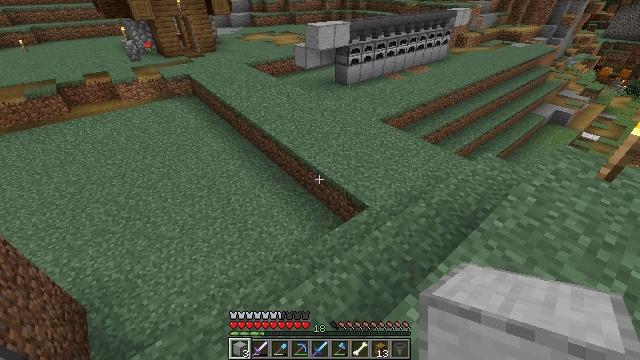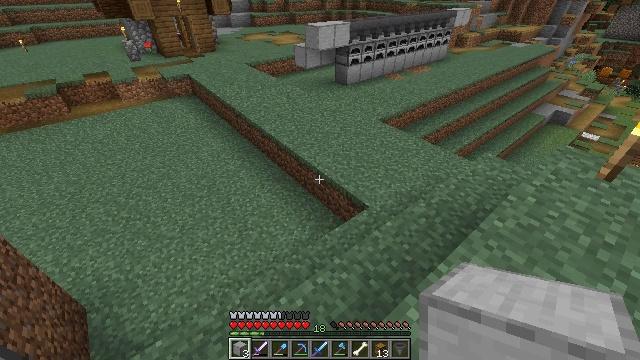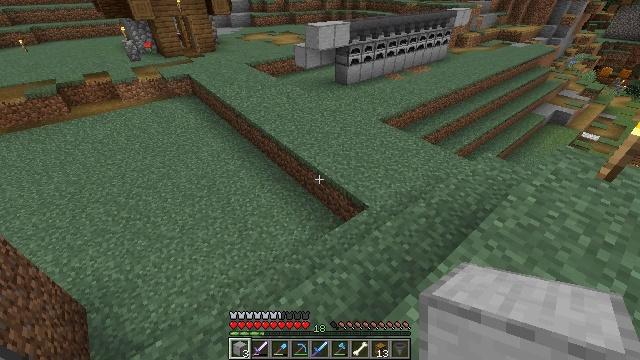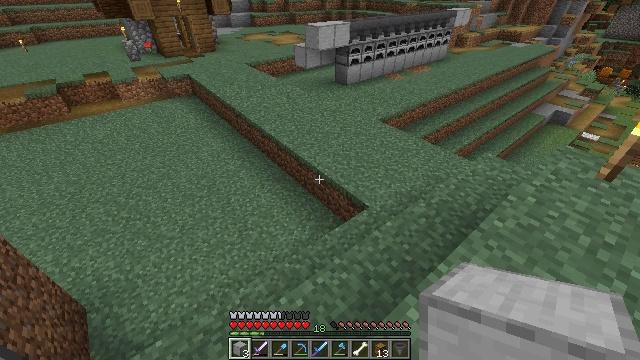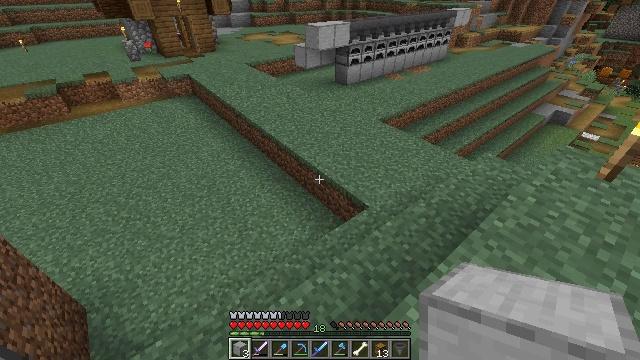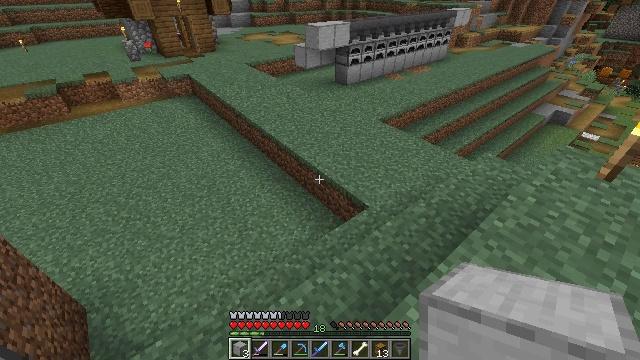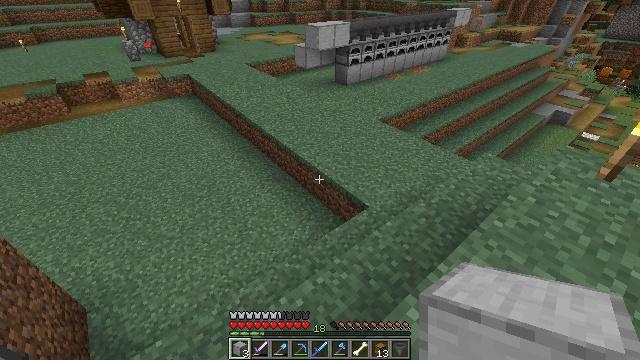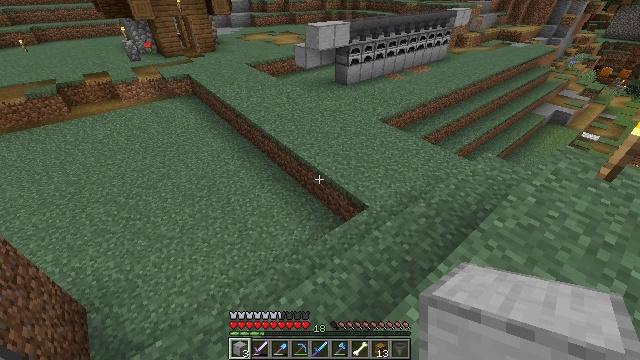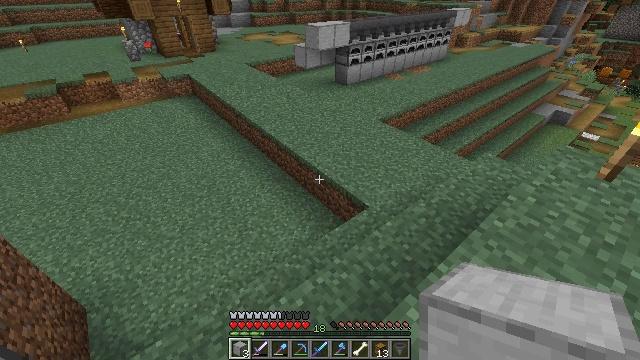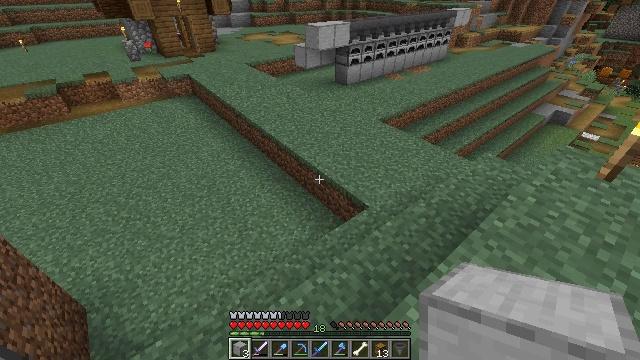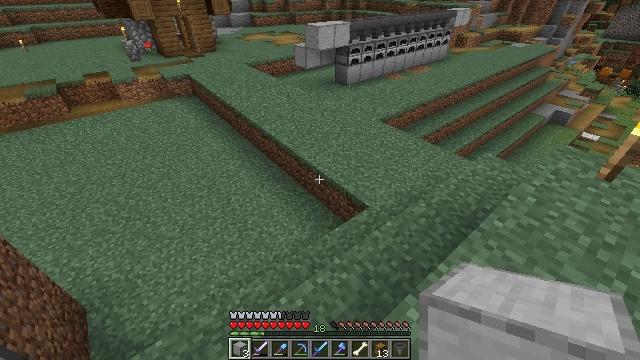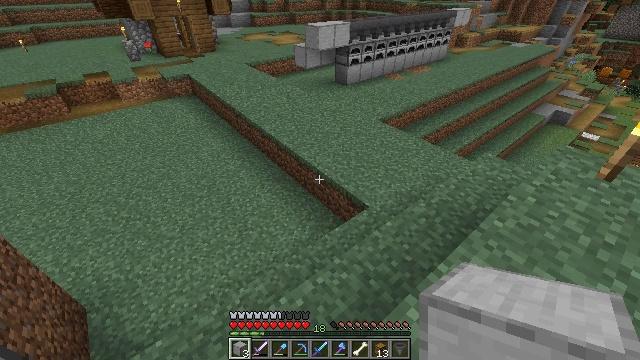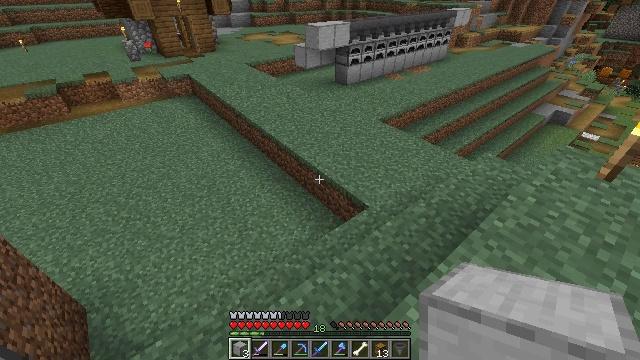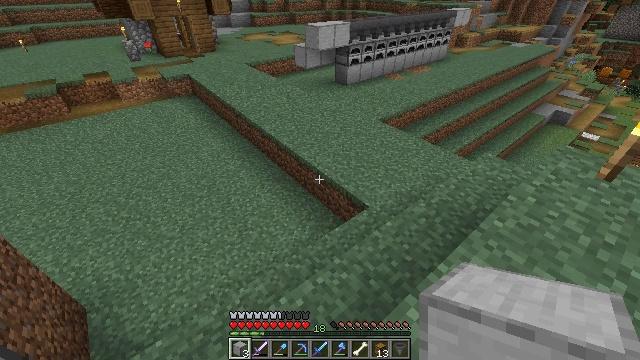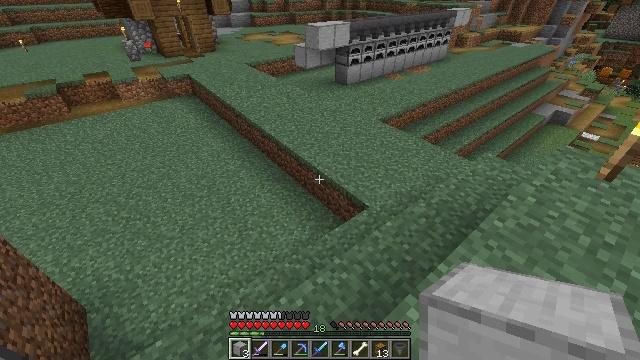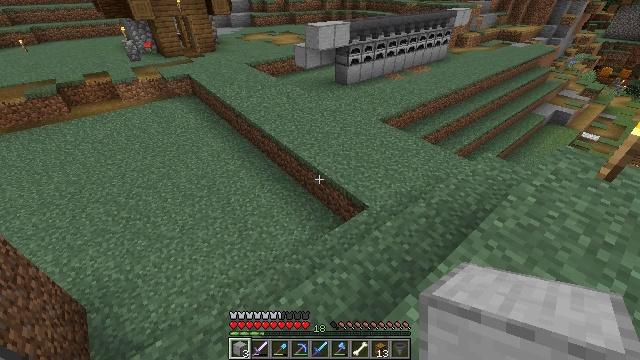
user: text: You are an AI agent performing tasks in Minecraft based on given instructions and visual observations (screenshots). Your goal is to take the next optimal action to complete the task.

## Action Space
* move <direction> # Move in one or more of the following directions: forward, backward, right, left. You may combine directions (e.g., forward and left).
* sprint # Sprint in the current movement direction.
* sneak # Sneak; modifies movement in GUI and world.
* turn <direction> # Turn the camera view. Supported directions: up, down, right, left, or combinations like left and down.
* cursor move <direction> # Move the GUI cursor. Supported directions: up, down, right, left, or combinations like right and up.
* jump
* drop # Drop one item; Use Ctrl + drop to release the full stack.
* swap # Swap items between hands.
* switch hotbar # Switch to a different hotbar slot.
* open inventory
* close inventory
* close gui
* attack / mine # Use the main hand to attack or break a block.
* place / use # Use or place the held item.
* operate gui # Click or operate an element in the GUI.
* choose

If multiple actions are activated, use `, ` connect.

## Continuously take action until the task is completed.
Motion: motion action
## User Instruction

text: Craft a smooth stone.
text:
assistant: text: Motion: no_op
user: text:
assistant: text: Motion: no_op
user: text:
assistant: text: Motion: no_op
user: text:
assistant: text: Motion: no_op
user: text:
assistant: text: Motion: no_op
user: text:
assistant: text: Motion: no_op
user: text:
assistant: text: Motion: no_op
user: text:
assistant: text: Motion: no_op
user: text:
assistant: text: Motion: no_op
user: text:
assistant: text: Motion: no_op
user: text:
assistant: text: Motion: no_op
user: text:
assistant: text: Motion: no_op
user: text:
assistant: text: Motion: no_op
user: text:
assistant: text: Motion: no_op
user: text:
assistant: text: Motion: no_op
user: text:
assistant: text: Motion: no_op
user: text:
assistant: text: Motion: no_op
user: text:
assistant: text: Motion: no_op
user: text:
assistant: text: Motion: no_op
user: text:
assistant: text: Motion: no_op
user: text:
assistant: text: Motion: no_op
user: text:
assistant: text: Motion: no_op
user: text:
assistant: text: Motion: no_op
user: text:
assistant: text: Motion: no_op
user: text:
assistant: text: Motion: no_op
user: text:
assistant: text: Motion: no_op
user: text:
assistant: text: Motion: no_op
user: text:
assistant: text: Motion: no_op
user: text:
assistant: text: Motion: no_op
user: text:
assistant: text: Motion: no_op